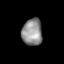
Tissue: lung
Cell type: Endothelial cells
Senescence score: 0.2061
Nuclear area (px): 539
Mean DAPI intensity: 142.195